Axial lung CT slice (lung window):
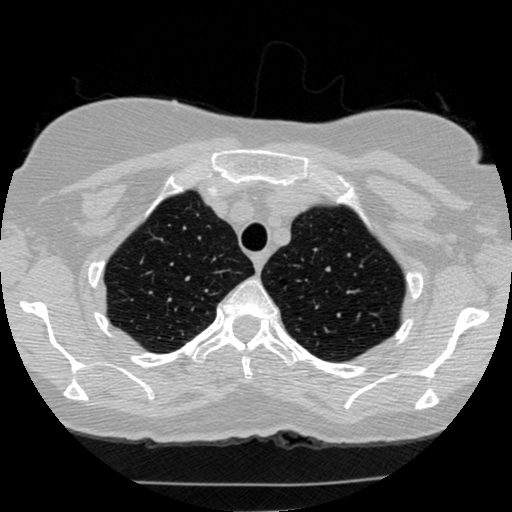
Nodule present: no